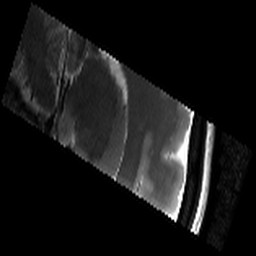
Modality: T2w
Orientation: sagittal
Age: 19
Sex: female
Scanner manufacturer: siemens
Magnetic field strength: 3 T
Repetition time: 8.02 s
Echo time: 0.08 s